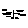
Label: line